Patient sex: F
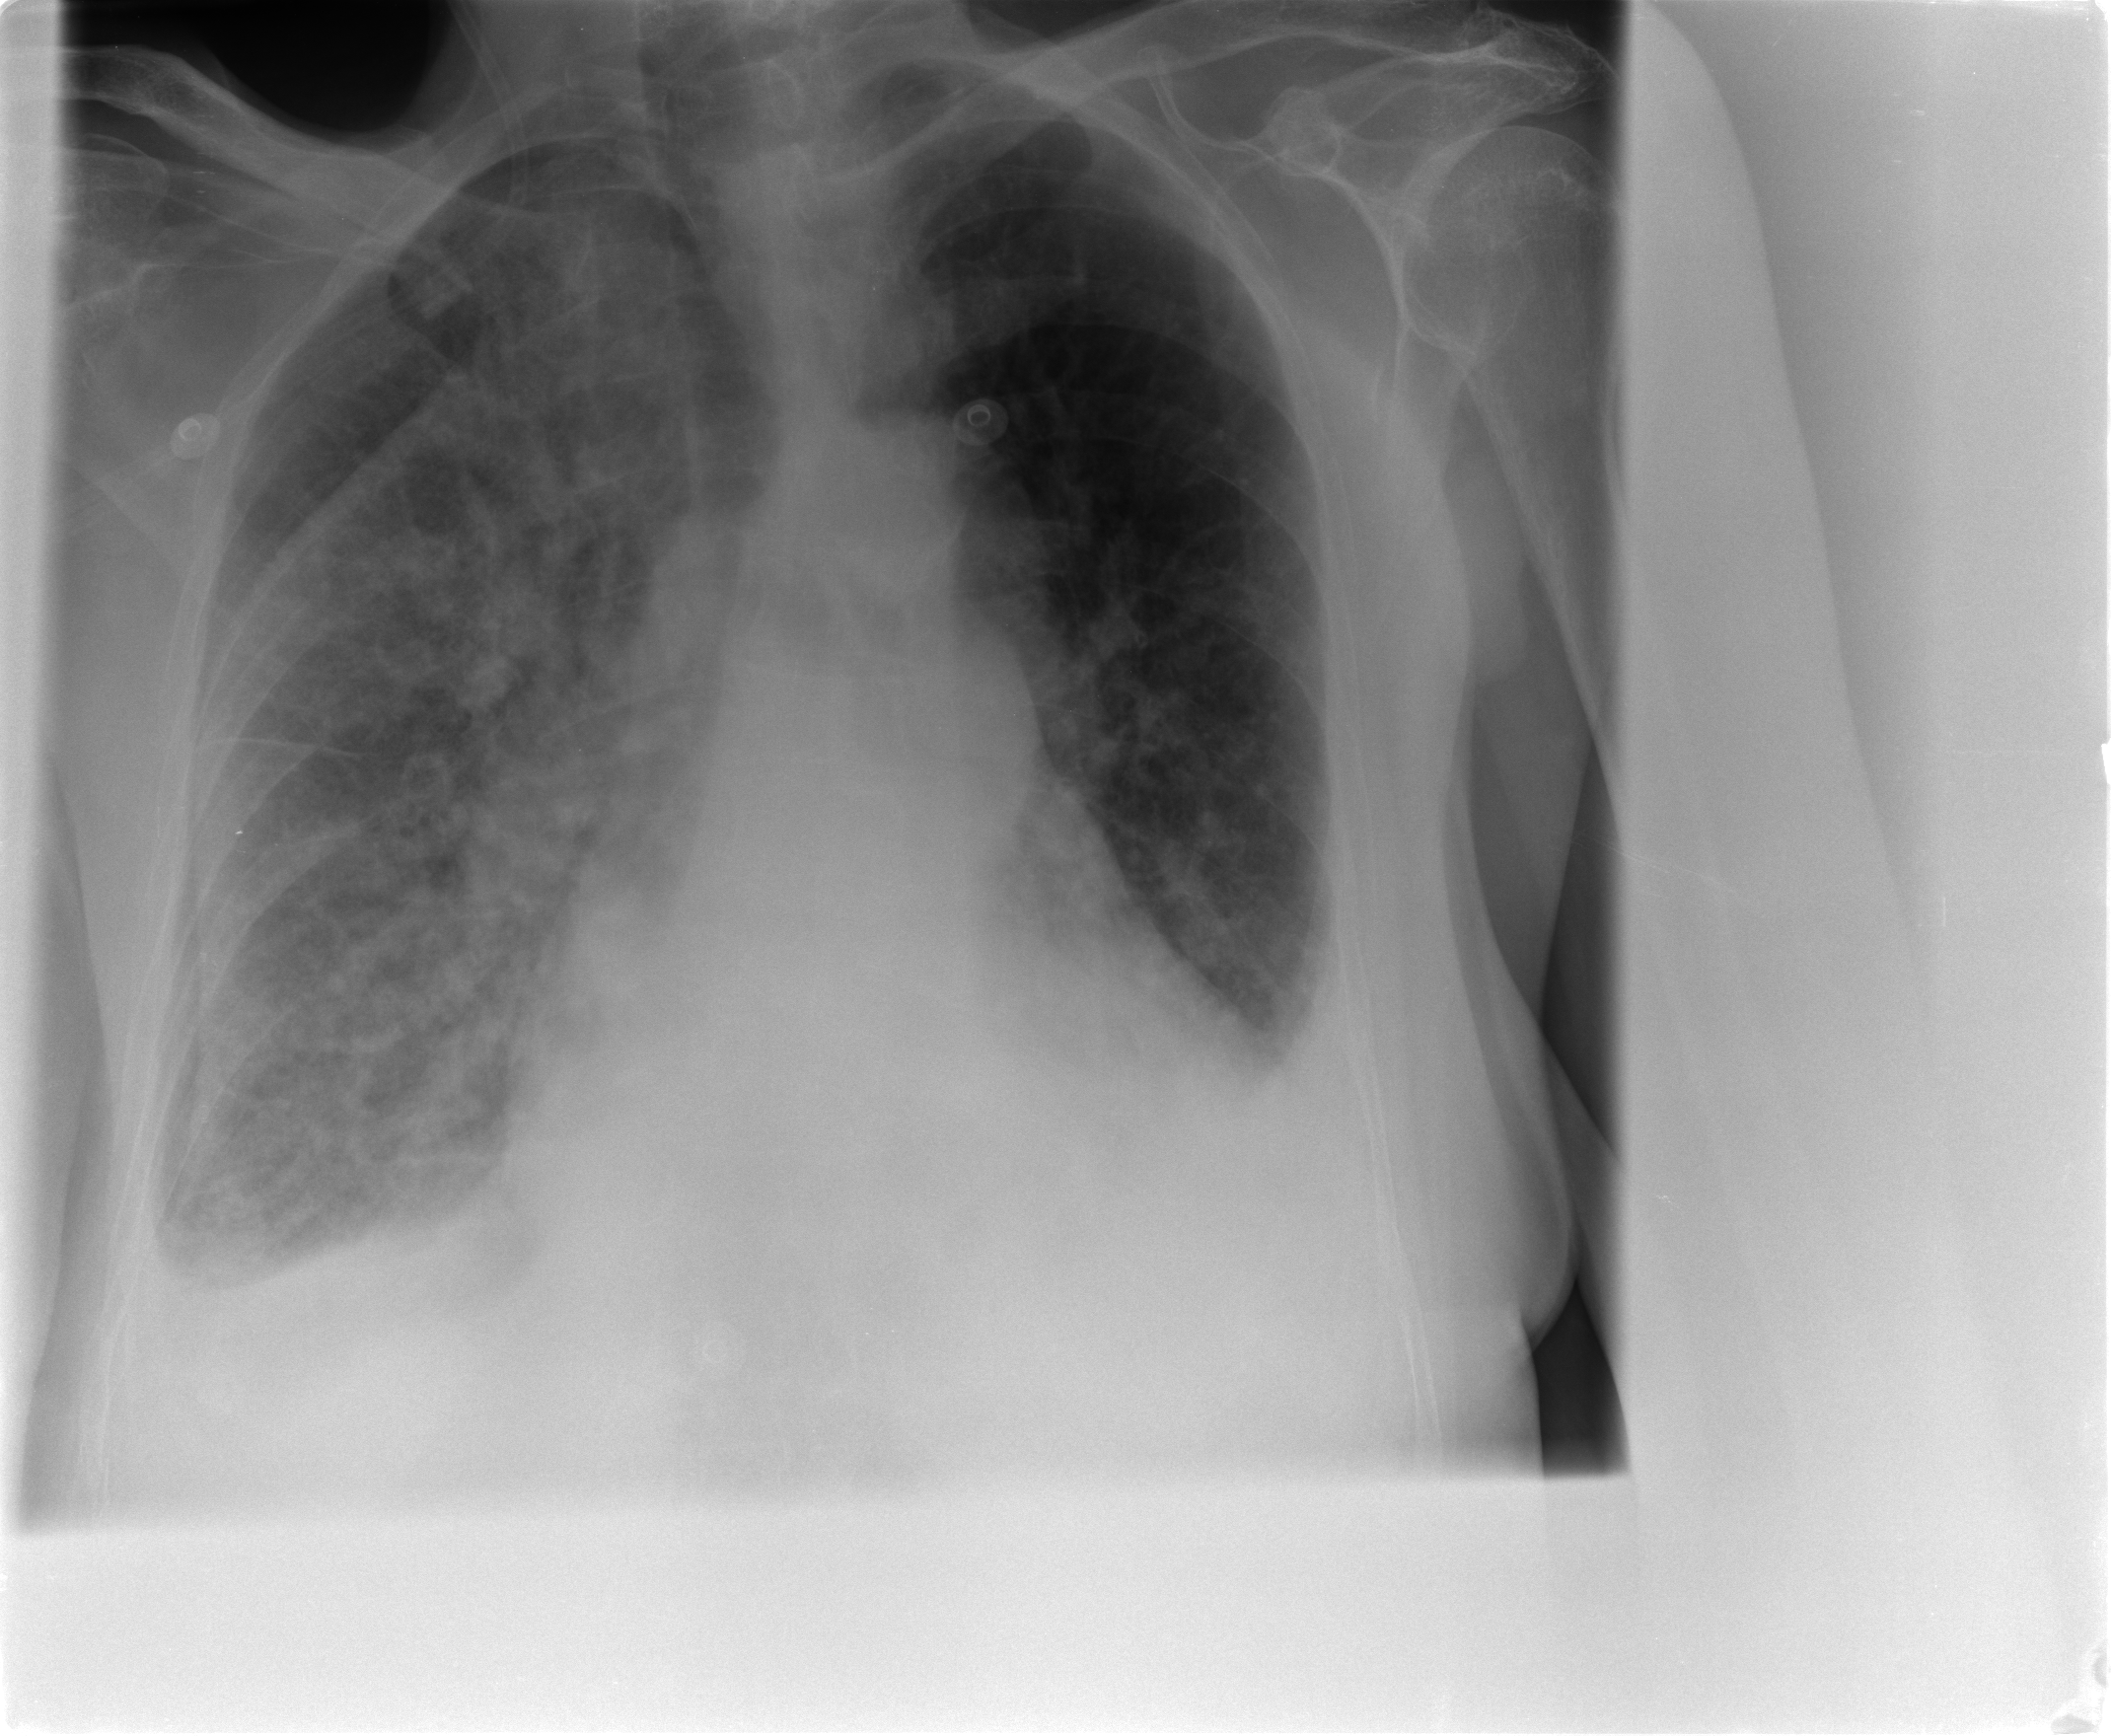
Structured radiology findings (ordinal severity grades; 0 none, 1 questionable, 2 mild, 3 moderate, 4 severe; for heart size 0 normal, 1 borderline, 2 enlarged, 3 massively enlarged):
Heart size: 0
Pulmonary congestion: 1
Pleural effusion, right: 2
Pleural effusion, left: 2
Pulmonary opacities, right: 3
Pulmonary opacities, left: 0
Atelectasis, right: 2
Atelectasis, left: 2